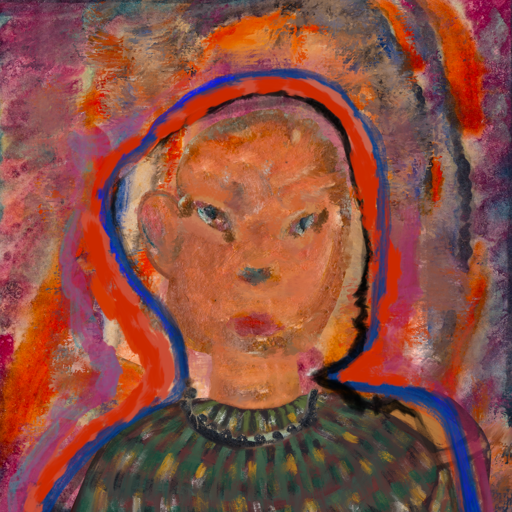
Background: Experience, Head And Neck Front: Boggyland, Face Front: Boggyland, Bust: After_Raid, Hair Front: Experience, Head Accessory: Blank, Second Necklace: Blank, Necklace: Childish, Baby: Blank